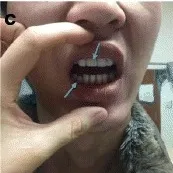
C; Two central incisors were congenitally lost as implant; the lower right primary canine was retained.
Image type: medical_photograph (other_medical_photograph)